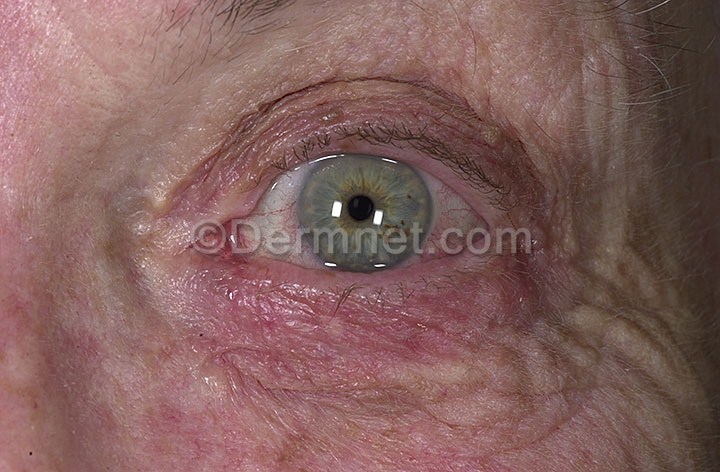
Disease: Acne and Rosacea Photos